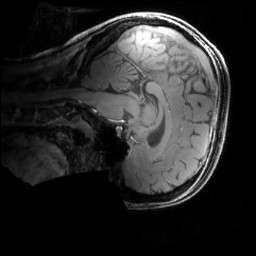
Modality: MP2RAGE
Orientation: sagittal
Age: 20
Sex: female
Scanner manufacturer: siemens
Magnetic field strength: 6.98 T
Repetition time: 6 s
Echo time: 0.00283 s